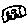
Label: car